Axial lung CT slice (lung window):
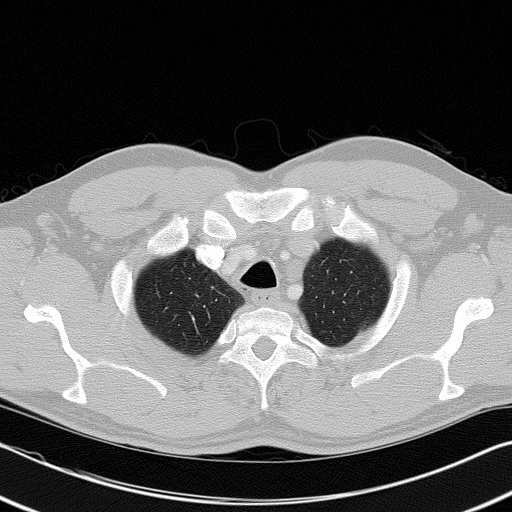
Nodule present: no